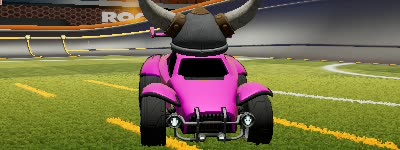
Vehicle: octane